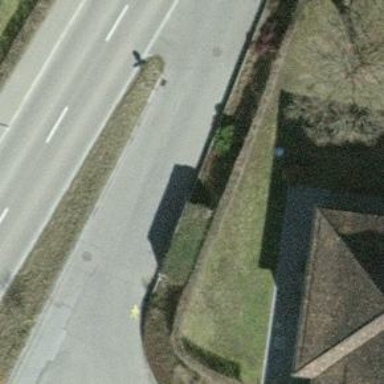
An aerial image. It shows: Public transport stop position.